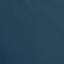
Label: SeaLake